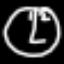
Label: clock